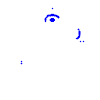
Particle: pion